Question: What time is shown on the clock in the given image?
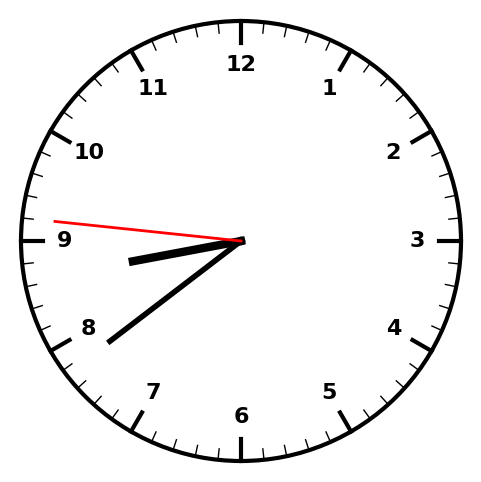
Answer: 08:38:46